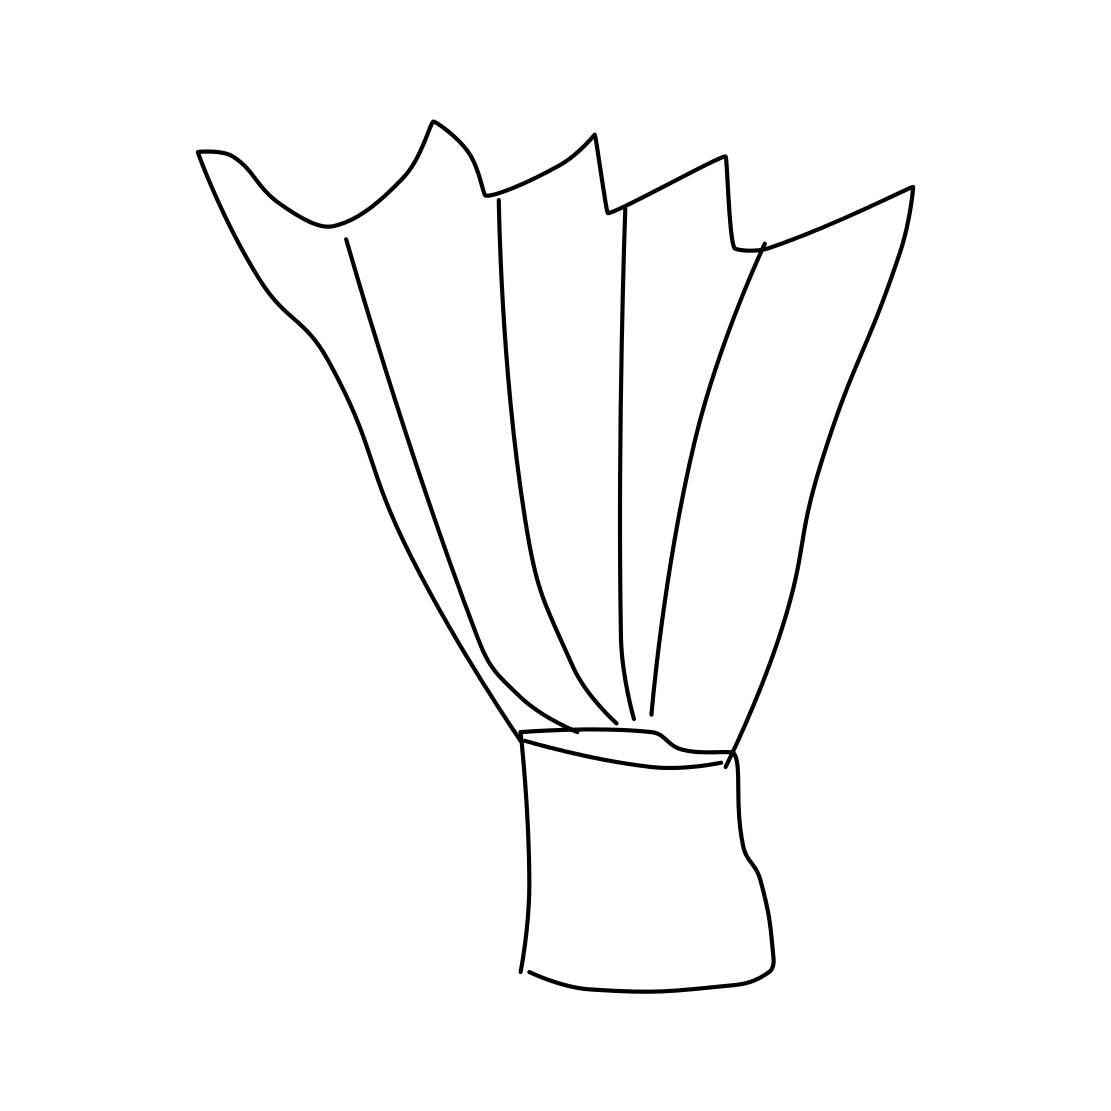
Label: fan